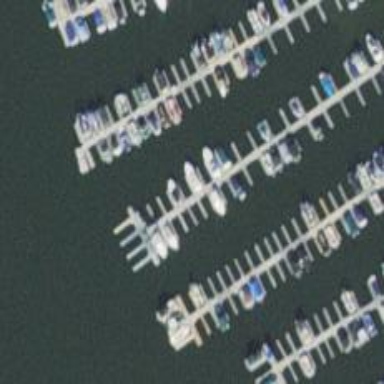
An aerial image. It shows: Man-made pier.